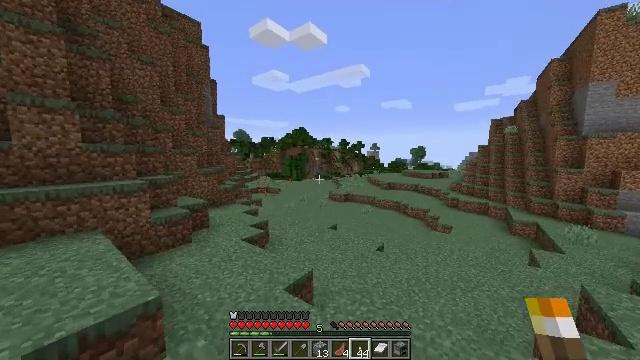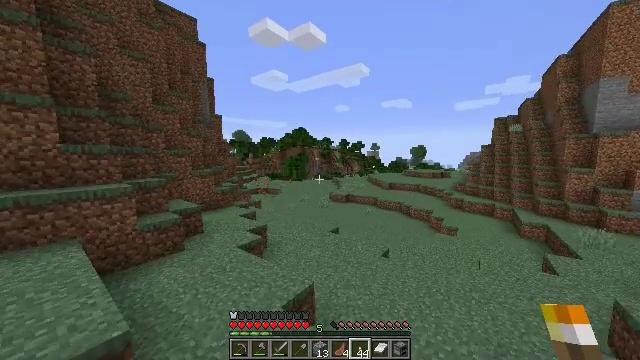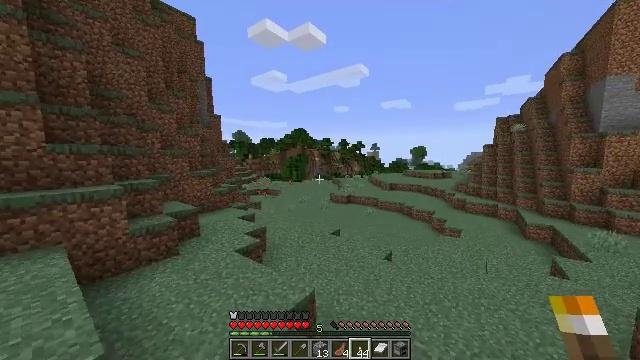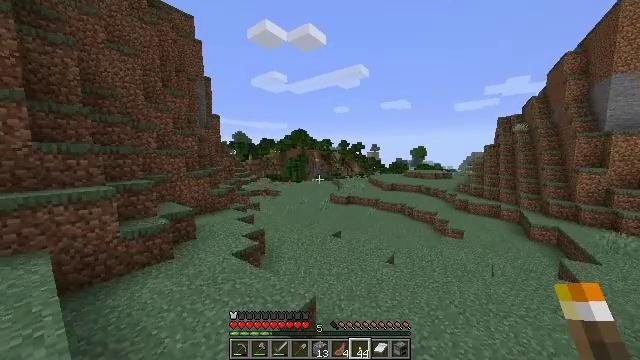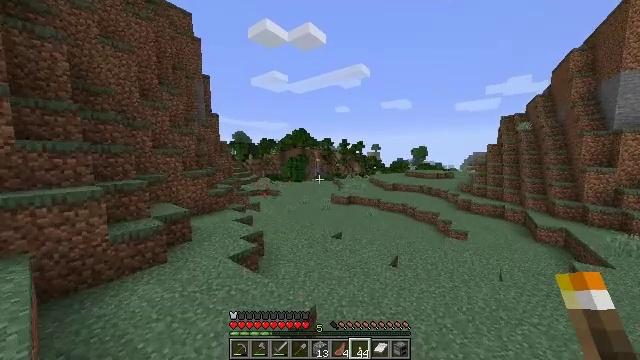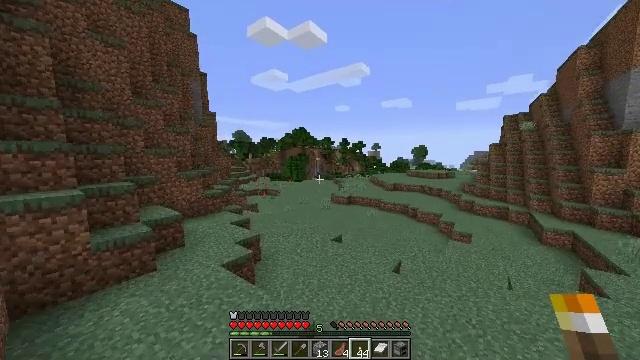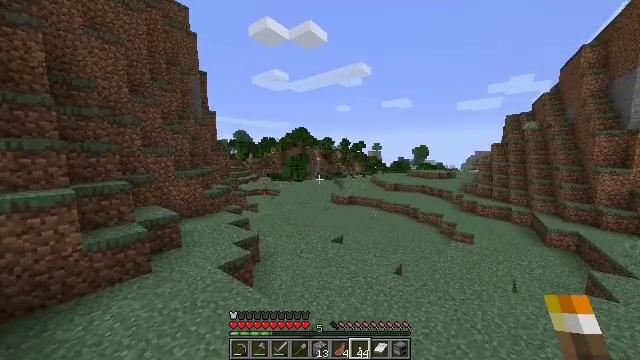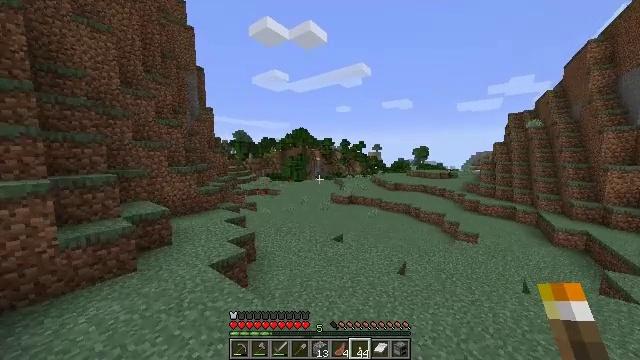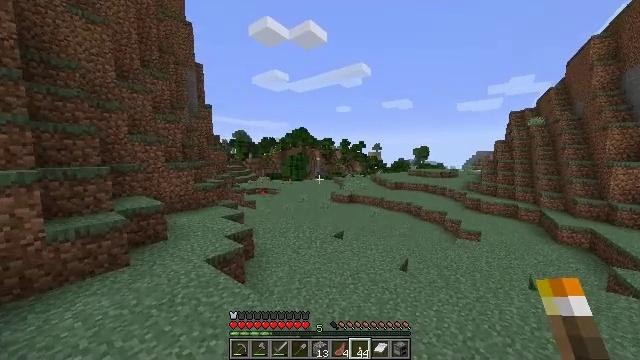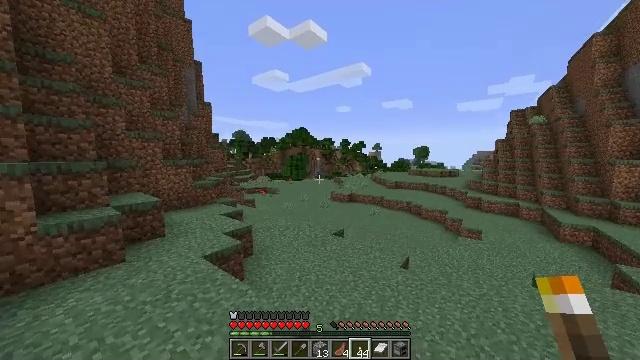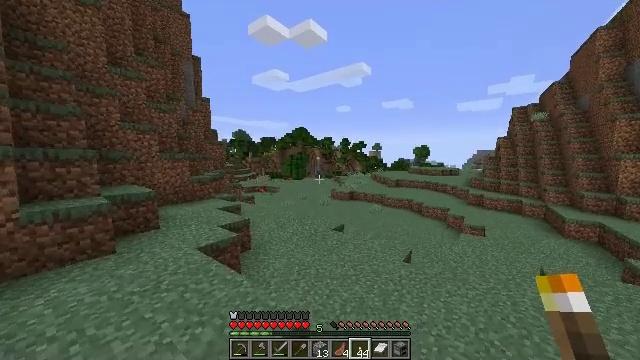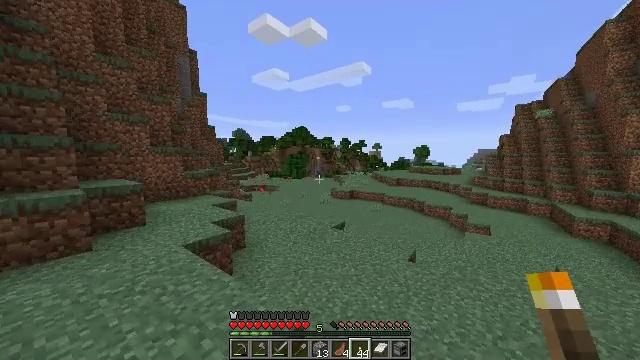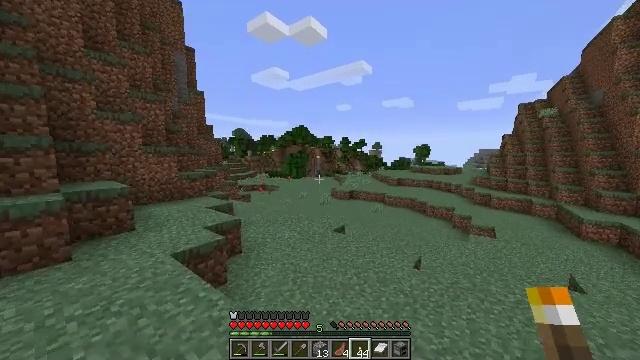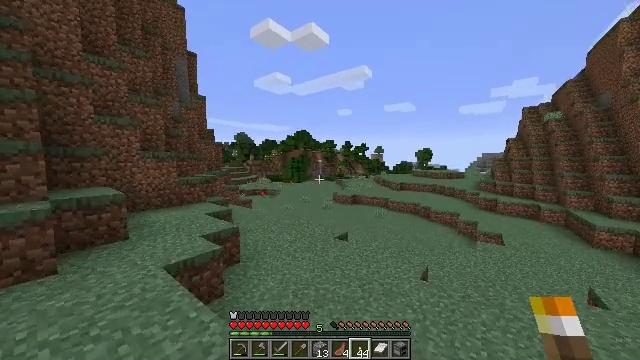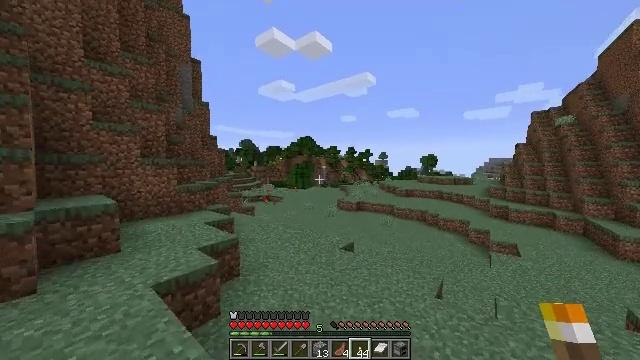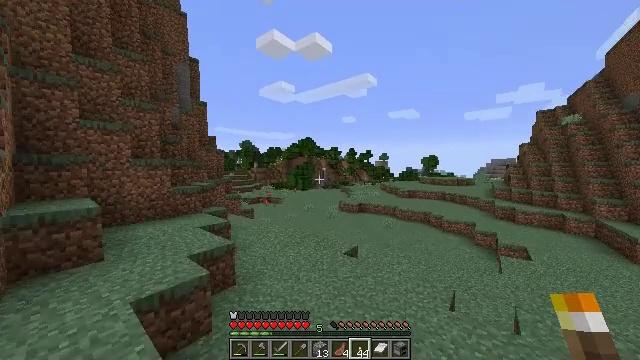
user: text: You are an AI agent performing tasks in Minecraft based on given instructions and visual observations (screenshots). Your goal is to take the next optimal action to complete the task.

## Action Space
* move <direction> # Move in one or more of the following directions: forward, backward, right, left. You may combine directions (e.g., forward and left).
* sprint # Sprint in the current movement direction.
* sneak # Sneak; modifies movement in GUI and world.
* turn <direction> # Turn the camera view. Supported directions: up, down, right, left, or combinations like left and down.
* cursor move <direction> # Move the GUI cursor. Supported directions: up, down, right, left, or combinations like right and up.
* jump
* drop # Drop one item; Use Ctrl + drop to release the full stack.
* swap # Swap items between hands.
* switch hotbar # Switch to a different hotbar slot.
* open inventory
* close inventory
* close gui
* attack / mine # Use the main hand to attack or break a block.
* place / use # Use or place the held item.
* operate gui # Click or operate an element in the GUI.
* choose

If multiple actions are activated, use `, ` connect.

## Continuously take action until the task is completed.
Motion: motion action
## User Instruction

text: Mine the lilac flower.
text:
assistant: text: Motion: move forward, sprint
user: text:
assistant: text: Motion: move forward, sprint
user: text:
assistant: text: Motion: move forward, sprint
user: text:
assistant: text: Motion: move forward, sprint
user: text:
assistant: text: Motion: move forward, sprint
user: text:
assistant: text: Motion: move forward, sprint
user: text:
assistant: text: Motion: move forward, sprint
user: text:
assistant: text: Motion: move forward, sprint
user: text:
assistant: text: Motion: move forward, sprint
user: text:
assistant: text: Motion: move forward, sprint
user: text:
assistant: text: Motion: move forward, sprint
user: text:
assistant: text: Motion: move forward, sprint
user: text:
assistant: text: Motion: move forward, sprint, turn up
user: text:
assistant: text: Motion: move forward, sprint, turn left and up
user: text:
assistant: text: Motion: move forward, sprint
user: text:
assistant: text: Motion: move forward, sprint
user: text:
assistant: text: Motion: move forward, sprint
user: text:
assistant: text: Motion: move forward, sprint
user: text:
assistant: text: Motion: move forward, sprint
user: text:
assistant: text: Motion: move forward, sprint
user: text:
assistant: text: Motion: move forward, sprint
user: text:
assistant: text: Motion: move forward, sprint
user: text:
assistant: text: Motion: move forward, sprint
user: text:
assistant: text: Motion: move forward, sprint
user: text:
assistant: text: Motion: move forward, sprint
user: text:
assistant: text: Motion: move forward, sprint
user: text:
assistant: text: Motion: move forward, sprint
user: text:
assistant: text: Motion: move forward
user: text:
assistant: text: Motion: move forward, sprint
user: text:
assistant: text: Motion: move forward, sprint